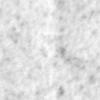
Label: no_change